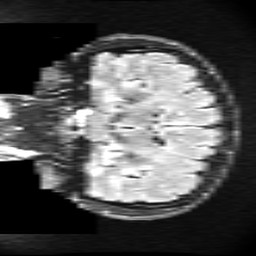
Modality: FLAIR
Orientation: coronal
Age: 35
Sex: male
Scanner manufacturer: ge
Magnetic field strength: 3 T
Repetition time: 11 s
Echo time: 0.1497 s